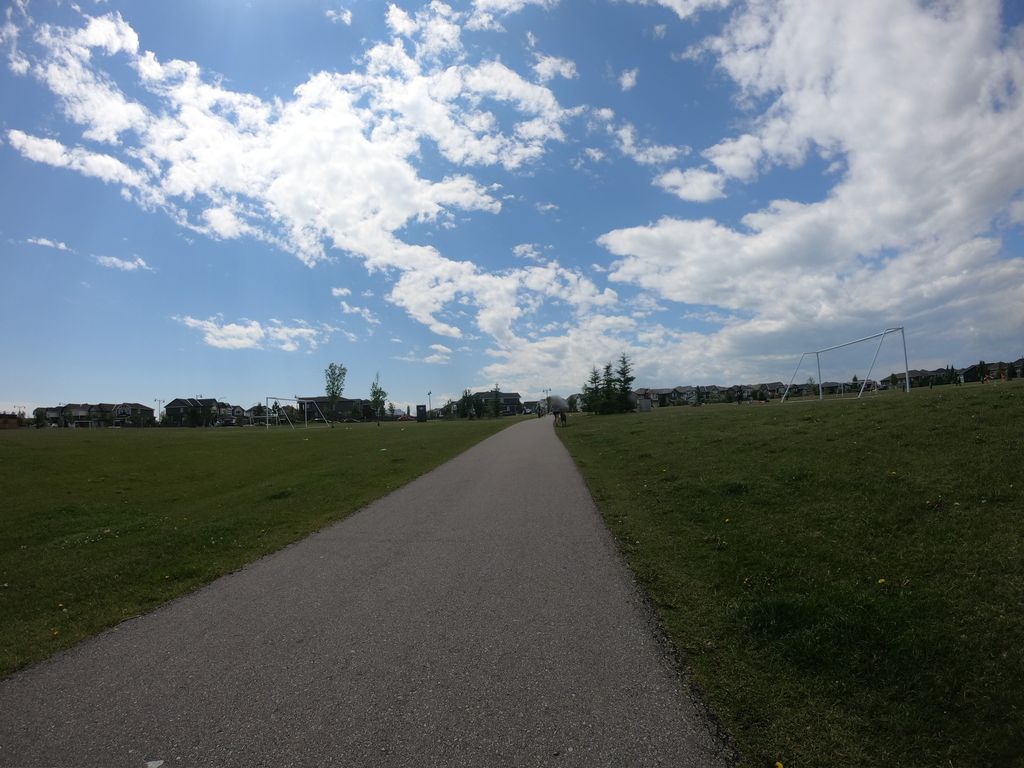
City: calgary